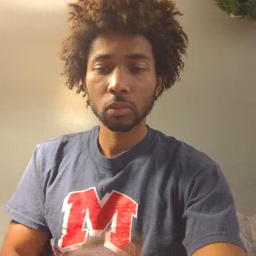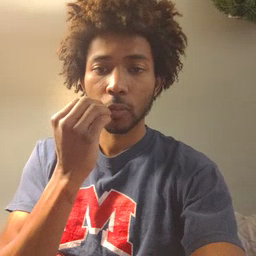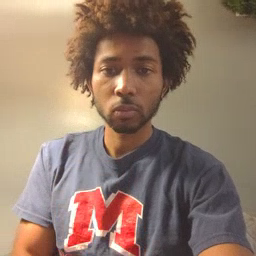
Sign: food